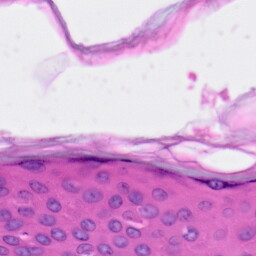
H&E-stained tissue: Skin